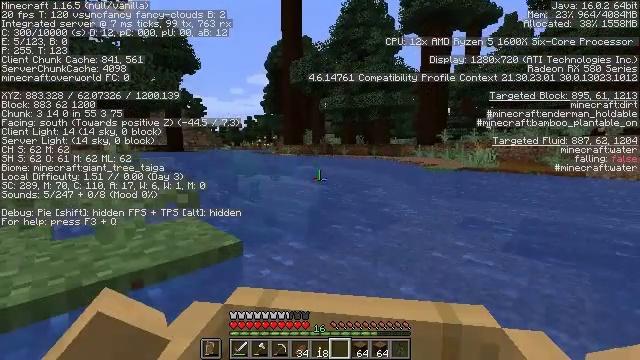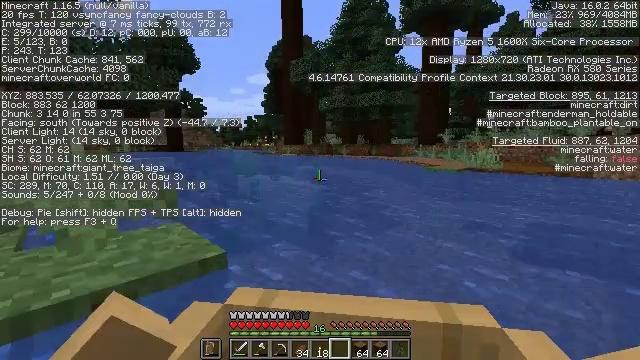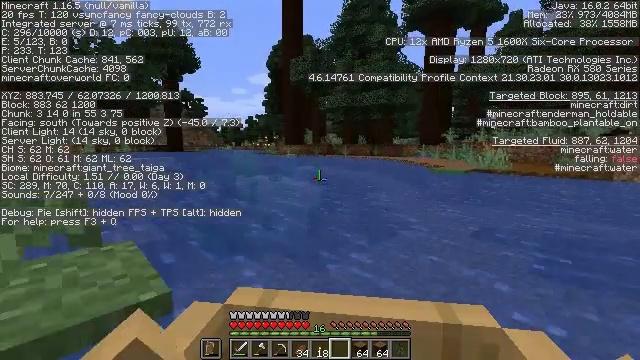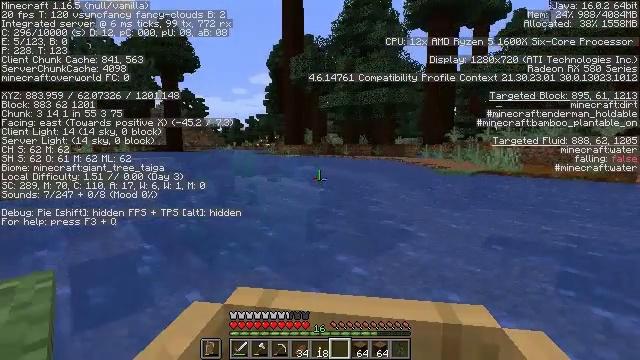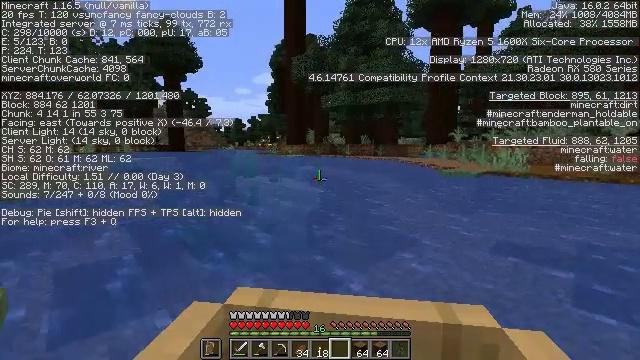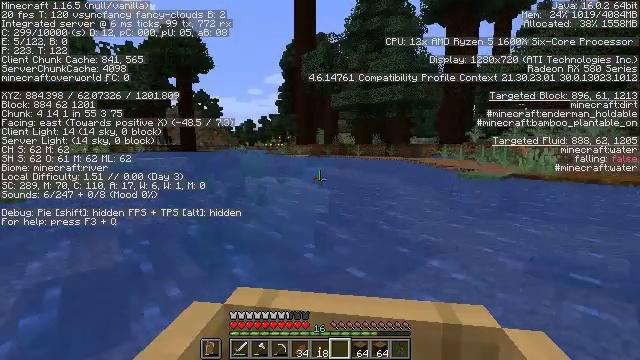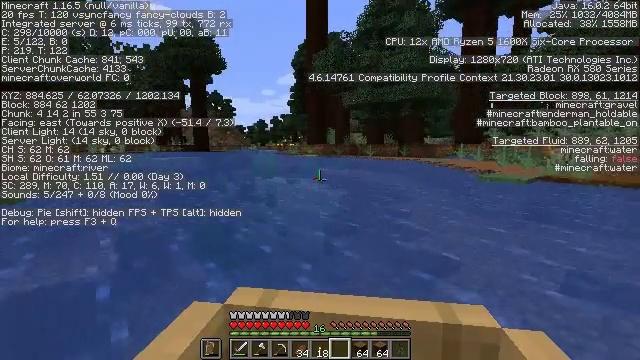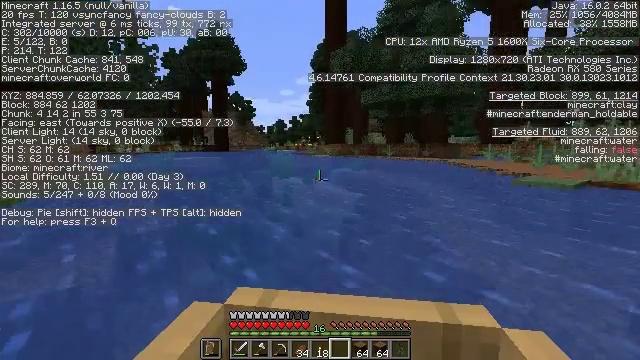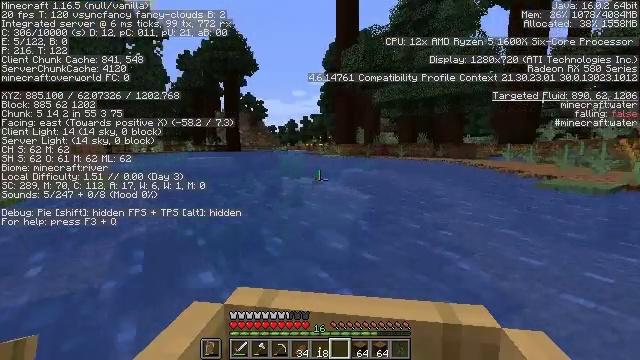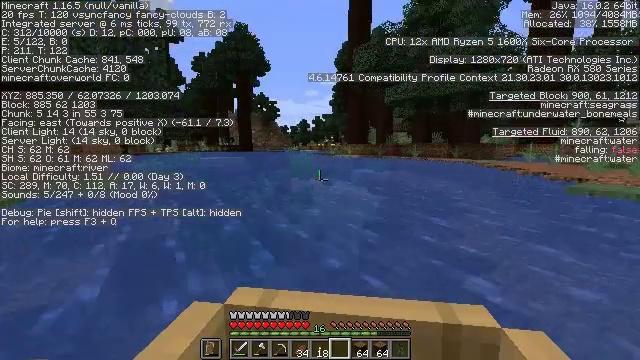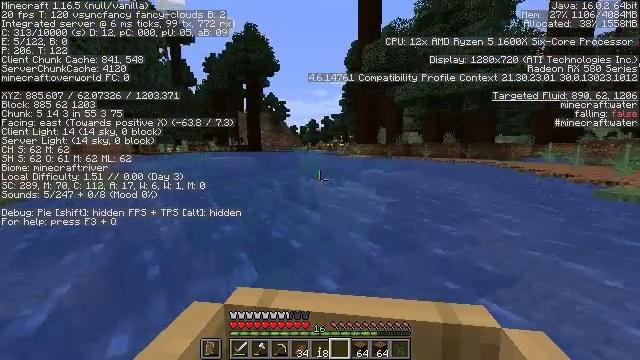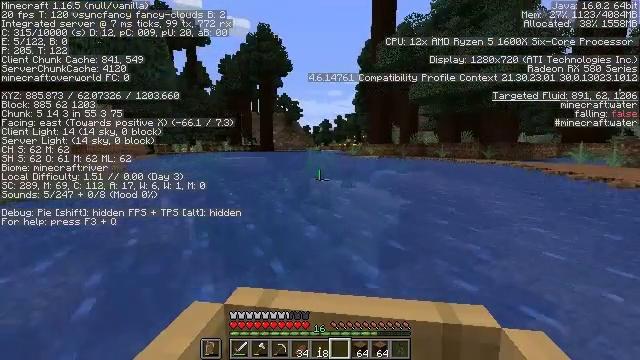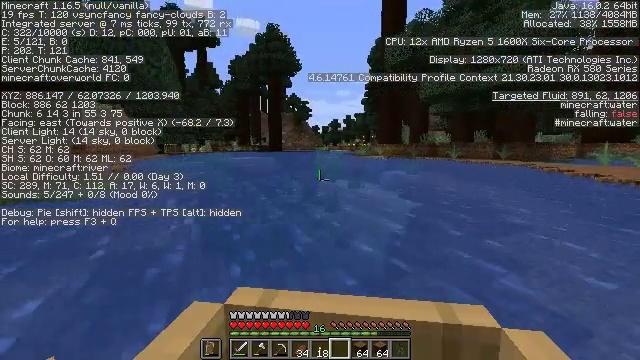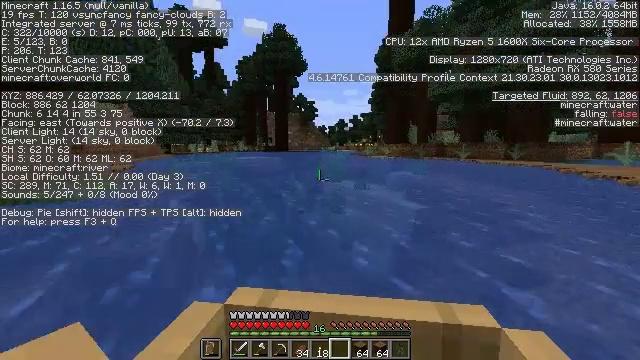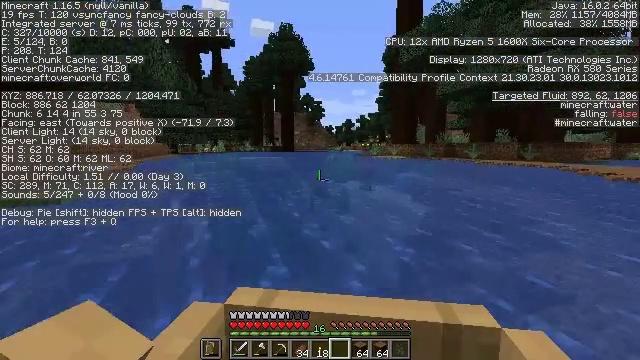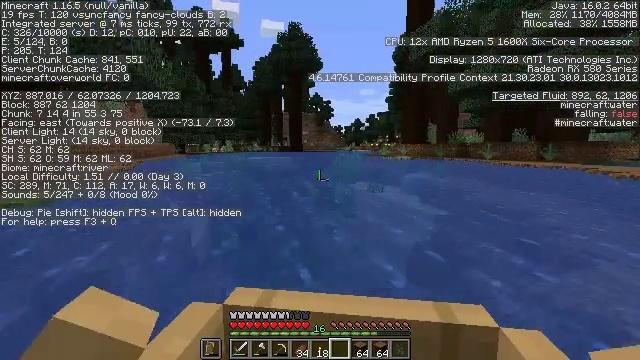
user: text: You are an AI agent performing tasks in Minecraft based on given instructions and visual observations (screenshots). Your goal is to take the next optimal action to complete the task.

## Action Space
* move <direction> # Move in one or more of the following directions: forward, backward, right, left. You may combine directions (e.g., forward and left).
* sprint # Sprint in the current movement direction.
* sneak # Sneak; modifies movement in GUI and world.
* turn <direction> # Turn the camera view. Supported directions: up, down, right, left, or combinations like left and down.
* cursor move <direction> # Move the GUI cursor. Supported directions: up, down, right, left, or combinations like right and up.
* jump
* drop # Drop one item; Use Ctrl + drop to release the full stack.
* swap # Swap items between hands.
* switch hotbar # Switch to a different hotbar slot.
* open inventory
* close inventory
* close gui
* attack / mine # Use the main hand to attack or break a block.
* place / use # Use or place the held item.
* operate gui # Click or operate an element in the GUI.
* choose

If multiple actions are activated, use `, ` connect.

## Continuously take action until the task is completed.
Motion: motion action
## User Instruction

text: Gather fern from the ground.
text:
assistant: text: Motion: move forward
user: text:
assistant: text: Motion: move forward
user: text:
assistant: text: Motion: move forward and move left
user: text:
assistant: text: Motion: move forward and move left
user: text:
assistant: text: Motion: move forward and move left
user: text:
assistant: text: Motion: move forward and move left
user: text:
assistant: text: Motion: move forward
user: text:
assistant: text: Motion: move forward
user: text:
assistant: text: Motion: move forward
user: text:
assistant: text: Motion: move forward
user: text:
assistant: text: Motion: move forward
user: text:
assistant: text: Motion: move forward
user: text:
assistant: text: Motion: move forward
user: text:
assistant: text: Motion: move forward
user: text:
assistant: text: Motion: move forward
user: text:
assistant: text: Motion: move forward, turn right
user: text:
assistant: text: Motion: move forward
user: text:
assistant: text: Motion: move forward
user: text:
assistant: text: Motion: move forward
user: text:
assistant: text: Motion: move forward
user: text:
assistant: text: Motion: move forward
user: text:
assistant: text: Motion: move forward
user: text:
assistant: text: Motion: move forward
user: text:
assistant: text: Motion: move forward
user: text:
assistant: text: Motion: move forward
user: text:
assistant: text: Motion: move forward
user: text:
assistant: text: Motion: move forward, turn right
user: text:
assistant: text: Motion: move forward, turn right
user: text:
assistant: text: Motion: move forward, turn right
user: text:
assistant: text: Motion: move forward, turn right